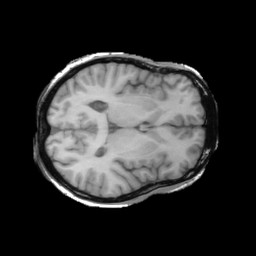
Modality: T1w
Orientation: axial
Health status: ill
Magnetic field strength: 3 T